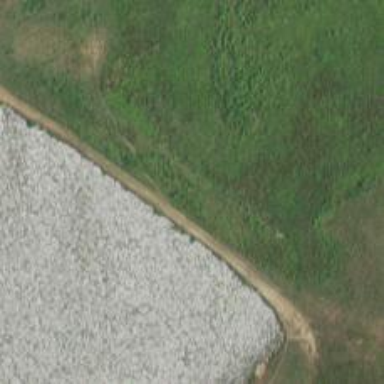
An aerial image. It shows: Dam along waterway.